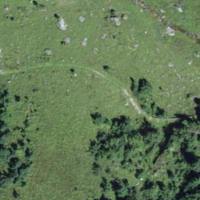
EUNIS habitat code: 32
Species observed at this site:
Jacobaea vulgaris